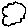
Label: cloud